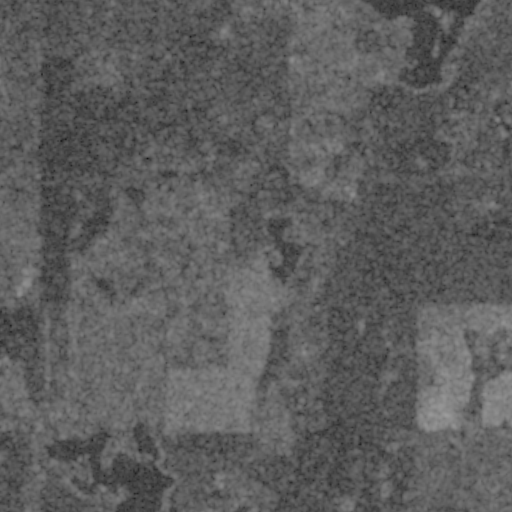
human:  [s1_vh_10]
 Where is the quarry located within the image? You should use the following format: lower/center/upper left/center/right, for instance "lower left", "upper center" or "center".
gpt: The quarry is located in the upper right of the image.
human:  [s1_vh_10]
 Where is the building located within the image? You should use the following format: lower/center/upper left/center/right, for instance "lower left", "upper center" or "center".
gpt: There is no building in the image.

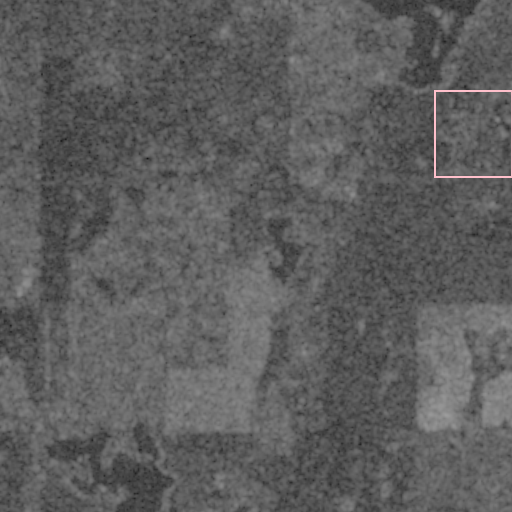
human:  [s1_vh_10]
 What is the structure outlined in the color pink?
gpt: The structure outlined in pink is a quarry.
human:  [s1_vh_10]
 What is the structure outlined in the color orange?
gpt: There is no orange outline.